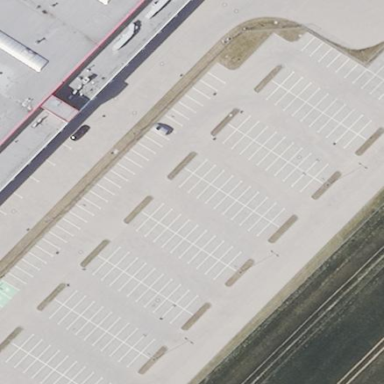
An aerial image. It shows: Parking area.